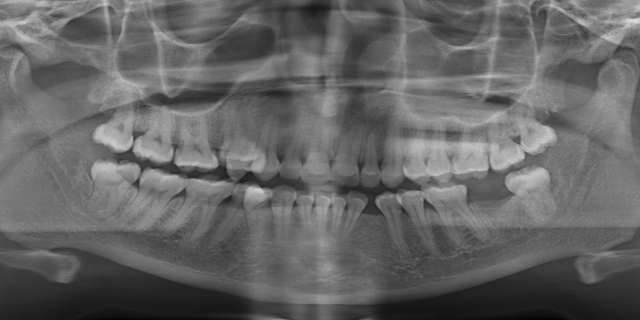
adult